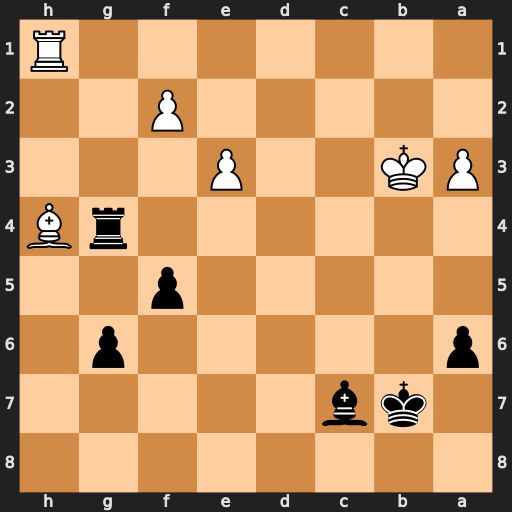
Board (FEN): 8/1kb5/p5p1/5p2/6rB/PK2P3/5P2/7R
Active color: b
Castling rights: -
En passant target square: -
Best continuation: g5 Bxg5 Rxg5